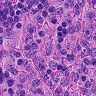
Metastatic tissue present: no